Question: Currently my tableview looks like this:  as you can see, cell.textLabel and cell.detailTextLable both load this background, and i can't work out how to get them to stop loading the background, and for it only to be the backing on the cell.
Here's my current code to change the cell:
'''
- (void)tableView:(UITableView *)tableView willDisplayCell:(UITableViewCell *)cell forRowAtIndexPath:(NSIndexPath *)indexPath {
[cell setBackgroundColor:[UIColor colorWithPatternImage:[UIImage imageNamed:@"tableCell.png"]]];
}
'''
How can i get round this problem?
Thanks in advance.
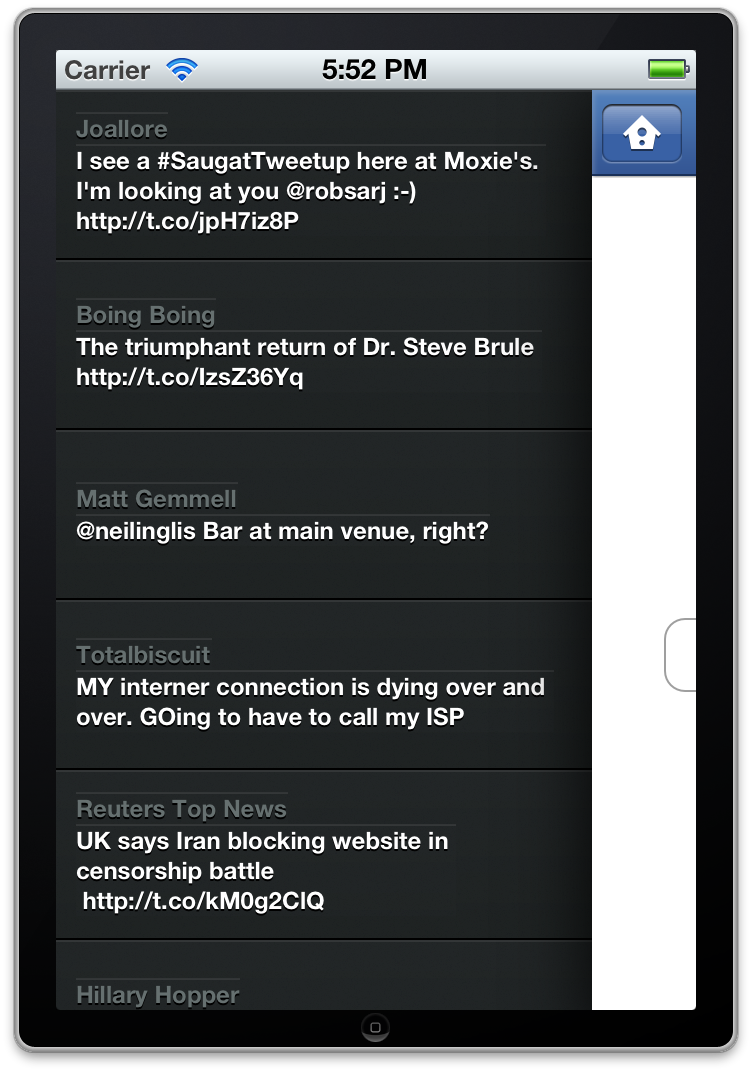
Answer: have you tried '[[cell contentView] setBackgroundColor:blabla];' ?